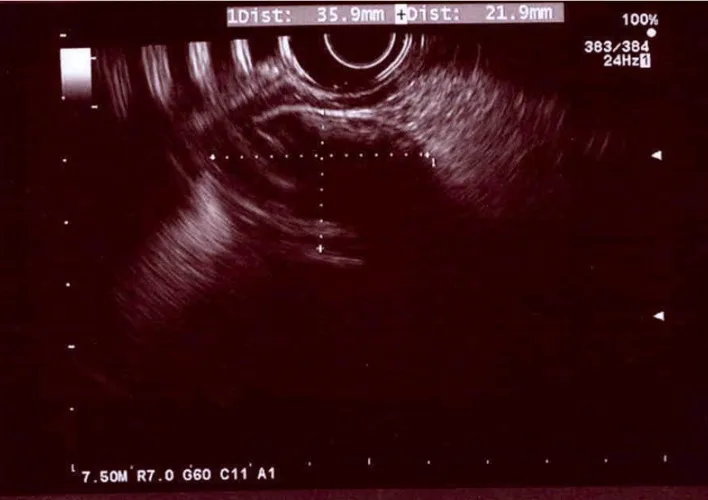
endoscopic ultrasound demonstrates a 3.3 x 1.6 cm relatively echogenic mass seeming to arise from the gastric submucosa in the area of the gastric lesion most consistent with benign lipoma.
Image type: radiology (ultrasound)